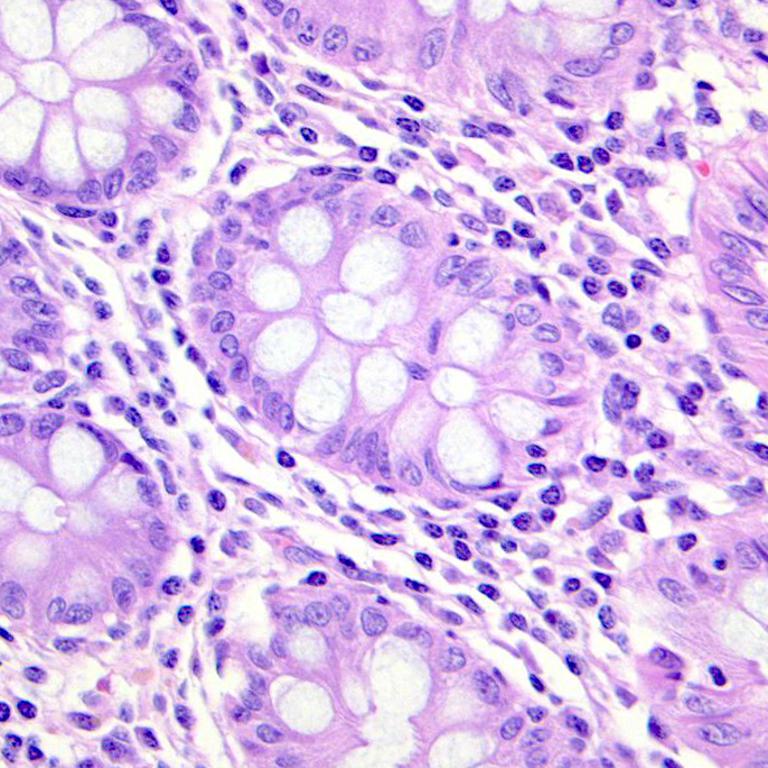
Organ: colon
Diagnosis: benign